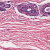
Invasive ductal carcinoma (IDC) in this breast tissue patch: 0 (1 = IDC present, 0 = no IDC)